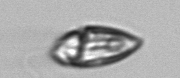
Label: Katodinium_or_Torodinium